Field crop: tomato
Growth stage: 1
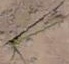
Species: cyperus